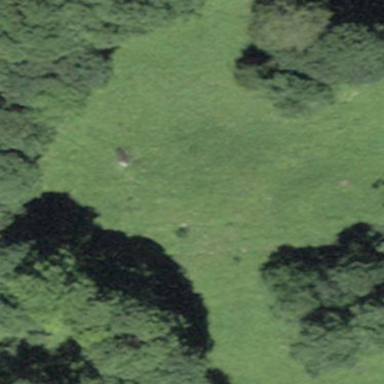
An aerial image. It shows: Beautiful meadow.